Question: i have 3 annotation and i draw polyline between first and second annotation but i need the therd one move over that polyline but it's always move in street polyline to the destnation
-my code
'''
func moveDelivery(_ destinationCoordinate : CLLocationCoordinate2D{
self.deliveryAnnotation.coordinate = CLLocationCoordinate2DMake(29.959640, 31.270421)
let sourcePlaceMark = MKPlacemark(coordinate: self.userAnnotation.coordinate)
//sourcePlaceMark.title
let destPlaceMkark = MKPlacemark(coordinate: self.deliveryAnnotation.coordinate)
let sourceItem = MKMapItem(placemark: sourcePlaceMark)
let destItem = MKMapItem(placemark: destPlaceMkark)
let directionRequest = MKDirections.Request()
directionRequest.source = sourceItem
directionRequest.destination = destItem
directionRequest.transportType = .any
let direction = MKDirections(request: directionRequest)
direction.calculate(completionHandler: {
response, error in
guard let response = response else {
if let error = error {
print(error.localizedDescription)
} else {
self.deliveryAnnotation.courseDegrees = self.getHeadingForDirectionFromCoordinate(self.kitchenAnnotation.coordinate, toLoc: self.userAnnotation.coordinate)
self.view.transform = CGAffineTransform(rotationAngle:CGFloat(self.deliveryAnnotation.courseDegrees))
}
return
}
guard let primaryRoute = response.routes.first else { return }
let route = response.routes[0]
self.mapView.addOverlay(route.polyline, level: .aboveRoads)
let rekt = route.polyline.boundingMapRect
self.mapView.setRegion(MKCoordinateRegion(rekt), animated: true)
})
//
UIView.animate(withDuration: Double(60), animations: {
self.deliveryAnnotation.coordinate = destinationCoordinate
}, completion: { success in
if success {
}
})
}
'''

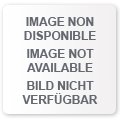
Answer: Your third annotation isn't following the route because you're animating it moving in a straight line between the first and second line. Try getting the coordinates from the MKRoute's polyline and animate between each one (According to apple's docs MKRoutes are made up of coordinates, but you might be able to use points as well)
If you'd like it to animate over the span of 60 seconds:
'''
func moveDelivery(_ destinationCoordinate: CLLocationCoordinate2D) {
// I don't know why you have the delivery annotation start here, is this for testing?
deliveryAnnotation.coordinate = CLLocationCoordinate2DMake(29.959640, 31.270421)
let sourcePlaceMark = MKPlacemark(coordinate: destinationCoordinate)
let destPlaceMkark = MKPlacemark(coordinate: userAnnotation.coordinate)
let directionRequest = MKDirections.Request()
directionRequest.source = MKMapItem(placemark: sourcePlaceMark)
directionRequest.destination = MKMapItem(placemark: destPlaceMkark)
directionRequest.transportType = .any
let direction = MKDirections(request: directionRequest)
direction.calculate(completionHandler: {
response, error in
guard let response = response else {
print("MKRequest gave no response")
if let error = error {
print(error.localizedDescription)
} else {
self.deliveryAnnotation.courseDegrees = self.getHeadingForDirectionFromCoordinate(self.kitchenAnnotation.coordinate, toLoc: self.userAnnotation.coordinate)
self.view.transform = CGAffineTransform(rotationAngle:CGFloat(self.deliveryAnnotation.courseDegrees))
}
return
}
guard let primaryRoute = response.routes.first else {
print("response has no routes")
return
}
self.mapView.addOverlay(primaryRoute.polyline, level: .aboveRoads)
let rekt = primaryRoute.polyline.boundingMapRect
self.mapView.setRegion(MKCoordinateRegion(rekt), animated: true)
let coordinateArray = primaryRoute.polyline.coordinates
assert(coordinateArray.count > 0, "coordinate array is empty")
self.routeCoordinates = coordinateArray
// initiate recursive animations
self.coordinateIndex = 0
})
}
var routeCoordinates = [CLLocationCoordinate2D]()
var avgAnimationTime: Double {
return 60 / Double(routeCoordinates.count)
}
var coordinateIndex: Int! {
didSet {
guard coordinateIndex != routeCoordinates.count else {
print("animated through all coordinates, stopping function")
return
}
animateToNextCoordinate()
}
}
func animateToNextCoordinate() {
let coordinate = routeCoordinates[coordinateIndex]
UIView.animate(withDuration: avgAnimationTime, animations: {
self.deliveryAnnotation.coordinate = coordinate
}, completion: { _ in
self.coordinateIndex += 1
print("moved between coordinates")
})
}
'''
make sure to include this extension, otherwise you won't be able to get the coordinates of the MKRoute (source: <URL>
'''
public extension MKMultiPoint {
var coordinates: [CLLocationCoordinate2D] {
var coords = [CLLocationCoordinate2D](repeating: kCLLocationCoordinate2DInvalid,
count: pointCount)
getCoordinates(&coords, range: NSRange(location: 0, length: pointCount))
return coords
}
}
'''
See above, edited original answer to animate through each coordinate after the previous finishes animating. Really rough but it should work.
Added your code to get the 'destination' variable as well as some assert and debug printing calls. If things aren't working this time, please tell me which debug messages you get.
I just demo'd my code and it works. Here is the 'MapViewController' class I used along with necessary extensions:
<URL>
'''
private let reuseId = "deliveryReuseId"
private let userTitle = "user"
private let startingPointTitle = "store"
private let deliveryTitle = "delivery truck"
class MapViewController: UIViewController {
var mapView: MKMapView!
// annotations for this demo, replace with your own annotations
var deliveryAnnotation: MKPointAnnotation = {
let annotation = MKPointAnnotation()
annotation.title = deliveryTitle
return annotation
}()
let userAnnotation: MKPointAnnotation = {
let annotation = MKPointAnnotation()
annotation.title = userTitle
annotation.coordinate = CLLocationCoordinate2DMake(29.956694, 31.276854)
return annotation
}()
let startingPointAnnotation: MKPointAnnotation = {
let annotation = MKPointAnnotation()
annotation.title = startingPointTitle
annotation.coordinate = CLLocationCoordinate2DMake(29.959622, 31.270363)
return annotation
}()
override func viewDidLoad() {
super.viewDidLoad()
loadMapView()
navigate()
}
func loadMapView() {
// set map
mapView = MKMapView()
view = mapView
mapView.delegate = self
mapView.register(MKAnnotationView.self, forAnnotationViewWithReuseIdentifier: reuseId)
// add annotations
mapView.addAnnotation(userAnnotation)
mapView.addAnnotation(startingPointAnnotation)
mapView.addAnnotation(deliveryAnnotation)
}
func navigate() {
let sourcePlaceMark = MKPlacemark(coordinate: startingPointAnnotation.coordinate)
let destPlaceMkark = MKPlacemark(coordinate: userAnnotation.coordinate)
let directionRequest = MKDirections.Request()
directionRequest.source = MKMapItem(placemark: sourcePlaceMark)
directionRequest.destination = MKMapItem(placemark: destPlaceMkark)
directionRequest.transportType = .any
let direction = MKDirections(request: directionRequest)
direction.calculate(completionHandler: { response, error in
if let error = error {
print(error.localizedDescription)
return
}
guard let primaryRoute = response!.routes.first else {
print("response has no routes")
return
}
self.mapView.addOverlay(primaryRoute.polyline, level: .aboveRoads)
self.mapView.setRegion(MKCoordinateRegion(primaryRoute.polyline.boundingMapRect), animated: true)
// initiate recursive animation
self.routeCoordinates = primaryRoute.polyline.coordinates
self.coordinateIndex = 0
})
}
var routeCoordinates = [CLLocationCoordinate2D]()
var avgAnimationTime: Double {
// to show delivery in 60 second, replace 60 with amount of seconds you'd like to show
return 60 / Double(routeCoordinates.count)
}
var coordinateIndex: Int! {
didSet {
guard coordinateIndex != routeCoordinates.count else {
print("animated through all coordinates, stopping function")
return
}
animateToNextCoordinate()
}
}
func animateToNextCoordinate() {
let coordinate = routeCoordinates[coordinateIndex]
UIView.animate(withDuration: avgAnimationTime, animations: {
self.deliveryAnnotation.coordinate = coordinate
}, completion: { _ in
self.coordinateIndex += 1
})
}
}
extension MapViewController: MKMapViewDelegate {
func mapView(_ mapView: MKMapView, viewFor annotation: MKAnnotation) -> MKAnnotationView? {
let annotationView = MKAnnotationView(annotation: annotation, reuseIdentifier: reuseId)
// replace these images with your own
switch annotation.title {
case userTitle:
annotationView.image = UIImage(named: "user")
case startingPointTitle:
annotationView.image = UIImage(named: "store")
case deliveryTitle:
annotationView.image = UIImage(named: "deliveryTruck")
default: break
}
return annotationView
}
func mapView(_ mapView: MKMapView, rendererFor overlay: MKOverlay) -> MKOverlayRenderer {
guard overlay is MKPolyline else {
return MKOverlayRenderer()
}
let renderer = MKPolylineRenderer(overlay: overlay)
renderer.strokeColor = .black
renderer.lineWidth = 5
renderer.lineJoin = .round
return renderer
}
}
public extension MKMultiPoint {
var coordinates: [CLLocationCoordinate2D] {
var coords = [CLLocationCoordinate2D](repeating: kCLLocationCoordinate2DInvalid,
count: pointCount)
getCoordinates(&coords, range: NSRange(location: 0, length: pointCount))
return coords
}
}
'''